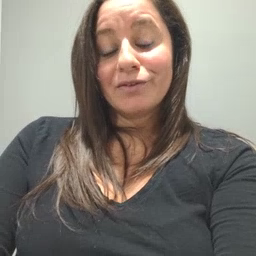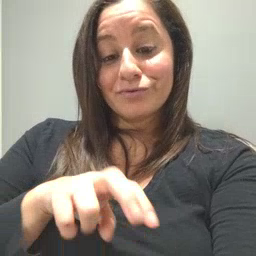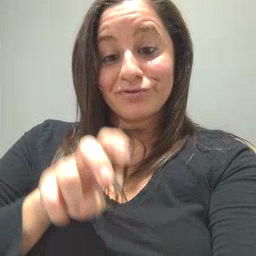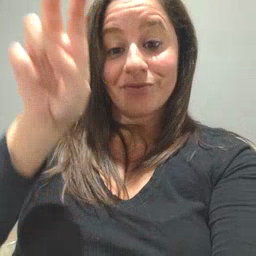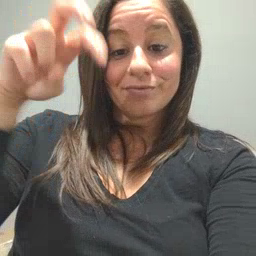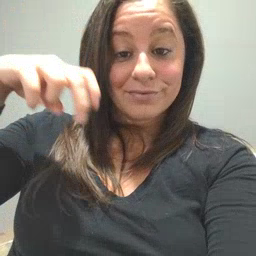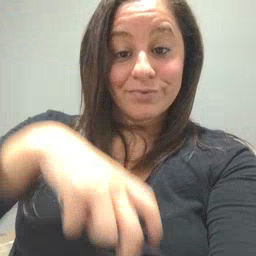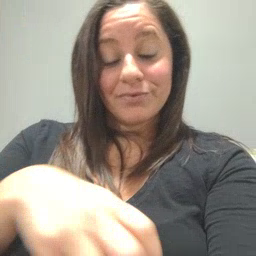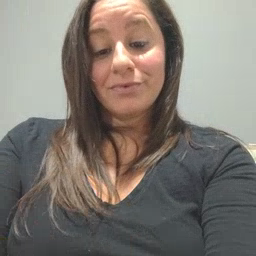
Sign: stairs